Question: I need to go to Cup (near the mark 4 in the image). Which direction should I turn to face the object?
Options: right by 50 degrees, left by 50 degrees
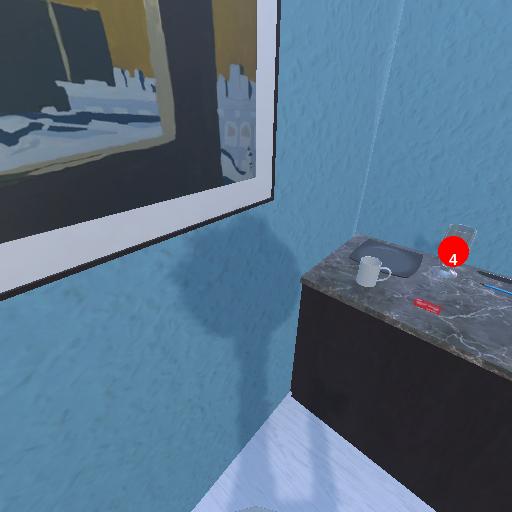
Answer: right by 50 degrees